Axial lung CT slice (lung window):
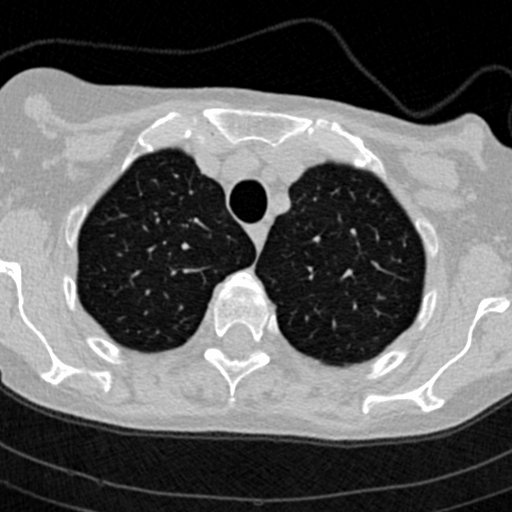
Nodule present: no